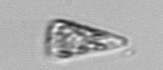
Label: Licmophora